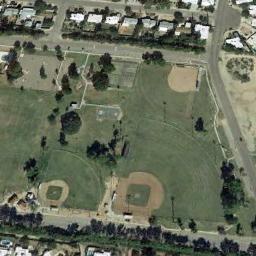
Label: baseball_diamond